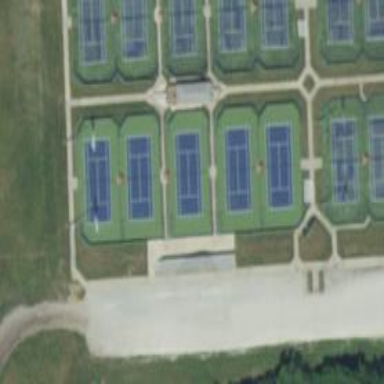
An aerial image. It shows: Tennis court on pitch designated for leisure land.